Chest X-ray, AP view. Patient: 17 years old, sex M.
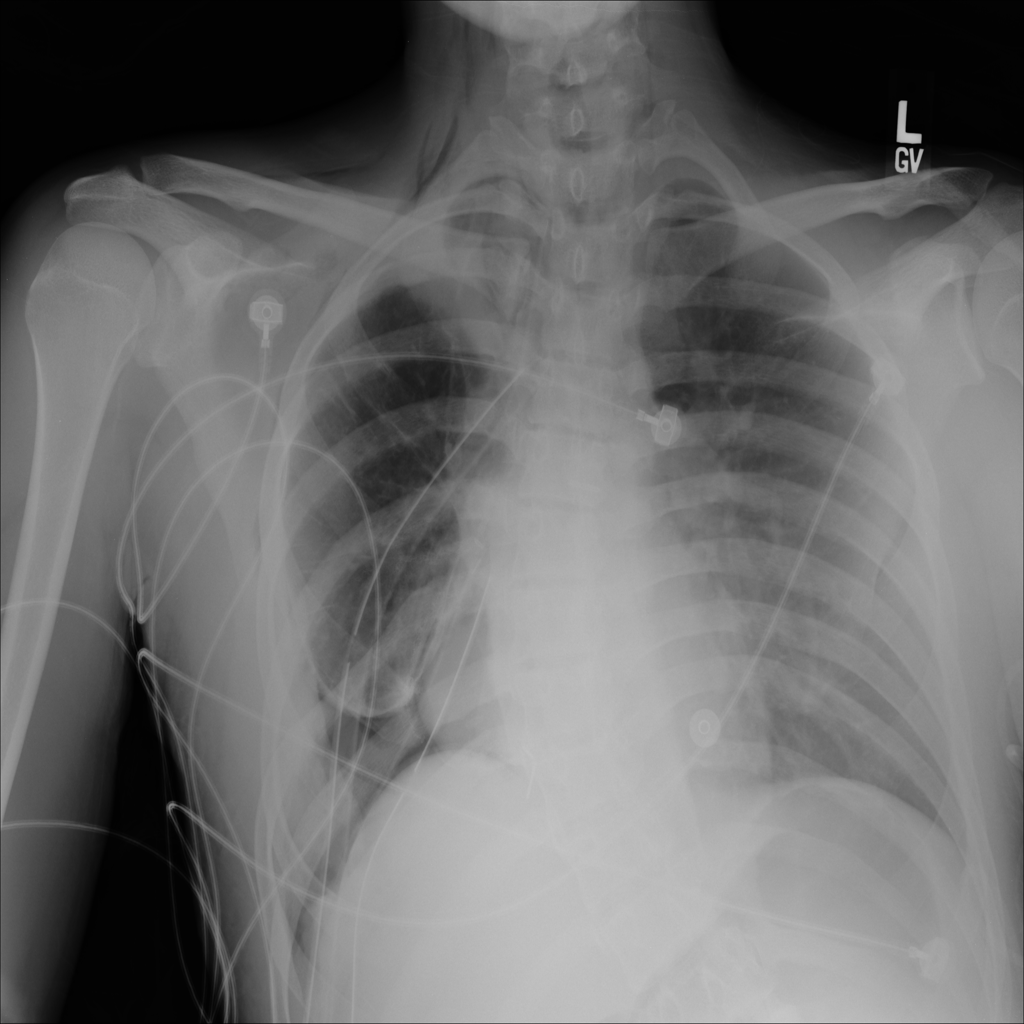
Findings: Emphysema, Infiltration, Pneumothorax